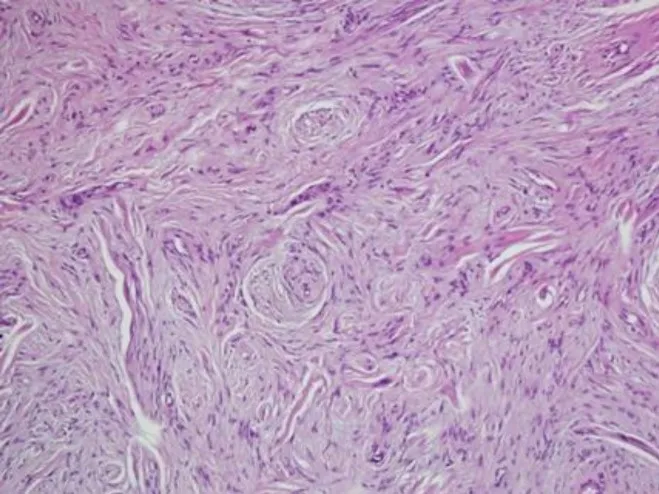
Myxoid and fibrillary appearance containing elongated and wavy spindle cells (H&E staining).
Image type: pathology (h&e)